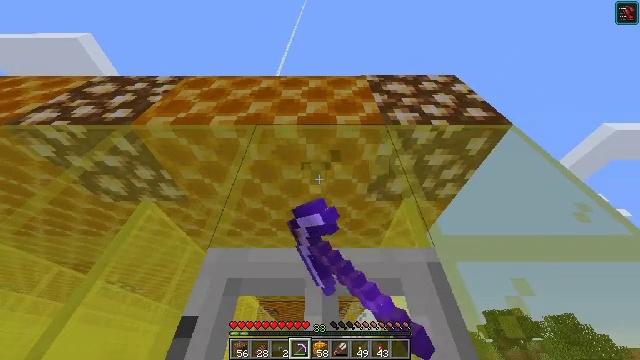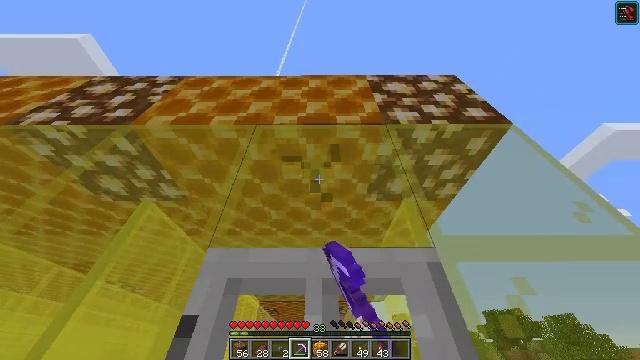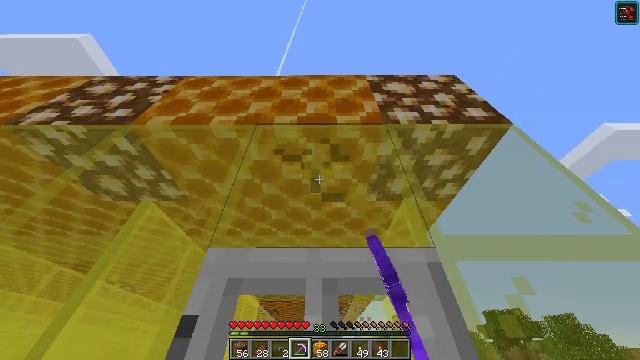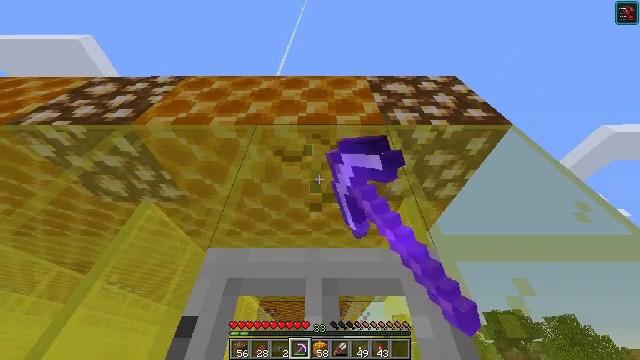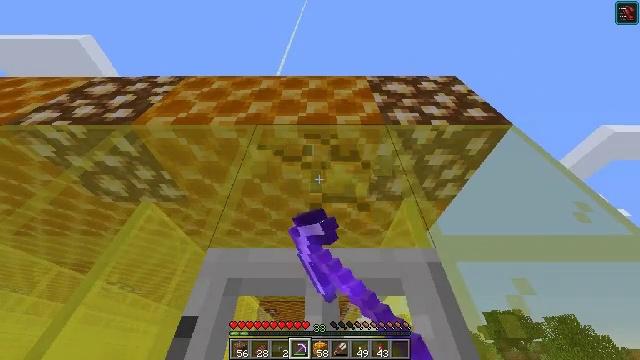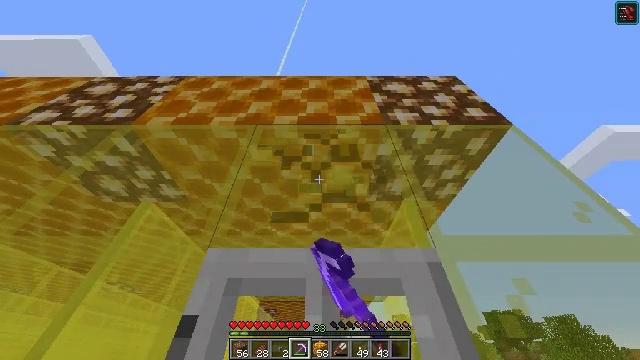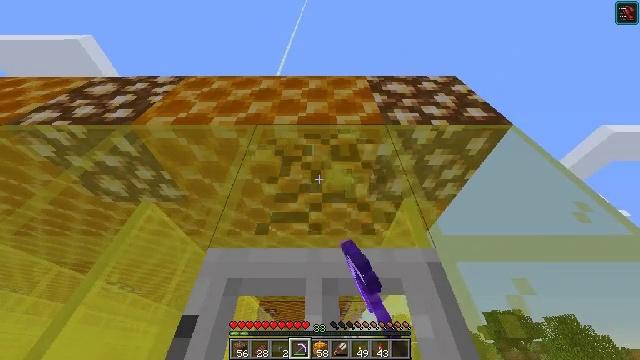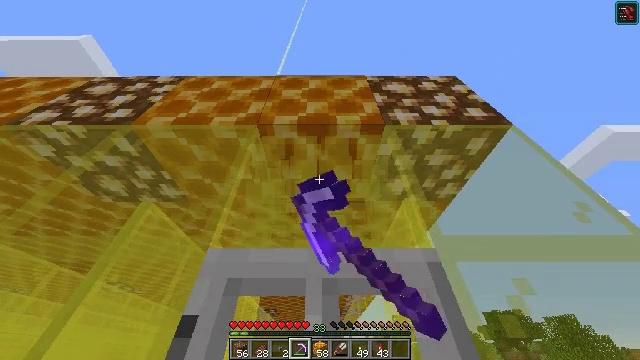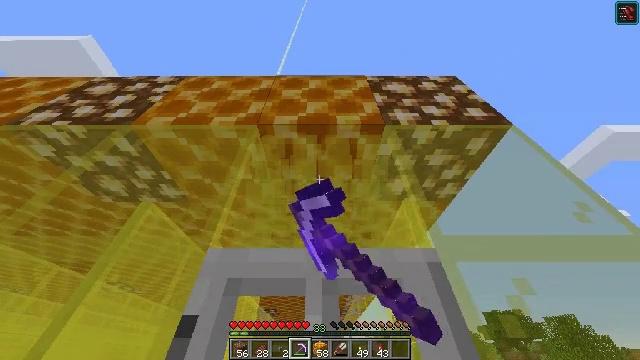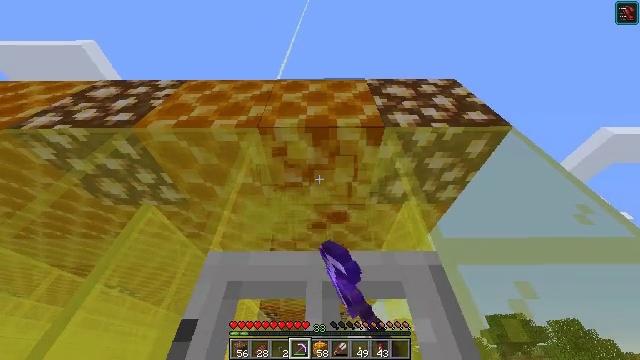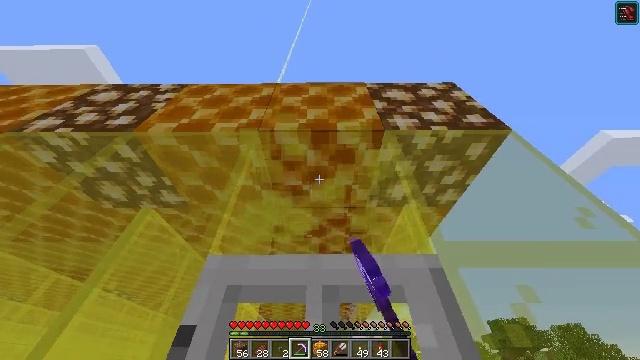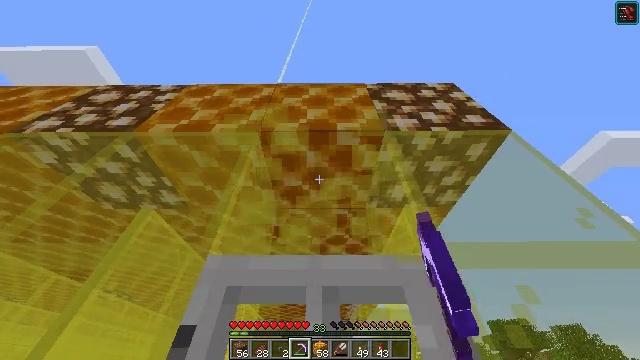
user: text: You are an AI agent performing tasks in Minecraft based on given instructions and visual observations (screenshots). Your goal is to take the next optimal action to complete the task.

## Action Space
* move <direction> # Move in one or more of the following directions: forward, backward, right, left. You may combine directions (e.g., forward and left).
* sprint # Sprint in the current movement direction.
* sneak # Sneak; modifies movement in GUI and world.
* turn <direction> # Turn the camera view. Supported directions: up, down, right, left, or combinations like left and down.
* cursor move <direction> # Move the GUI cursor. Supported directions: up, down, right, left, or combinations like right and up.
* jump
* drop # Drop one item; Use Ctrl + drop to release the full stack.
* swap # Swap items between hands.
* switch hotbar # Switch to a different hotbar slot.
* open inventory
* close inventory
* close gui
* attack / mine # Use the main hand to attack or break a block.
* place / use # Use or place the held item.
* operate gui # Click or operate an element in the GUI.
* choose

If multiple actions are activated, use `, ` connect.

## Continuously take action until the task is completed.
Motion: motion action
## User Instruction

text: Collect yellow stained glass blocks by breaking them.
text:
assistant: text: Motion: attack / mine
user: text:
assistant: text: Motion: attack / mine
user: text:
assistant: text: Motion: attack / mine
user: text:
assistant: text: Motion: attack / mine
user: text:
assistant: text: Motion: attack / mine
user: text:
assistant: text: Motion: attack / mine
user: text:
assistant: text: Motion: attack / mine
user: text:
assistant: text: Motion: no_op
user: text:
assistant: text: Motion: no_op
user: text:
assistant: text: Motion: no_op
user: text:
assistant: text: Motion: no_op
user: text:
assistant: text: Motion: no_op